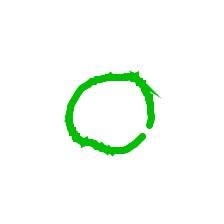
Shape: circle